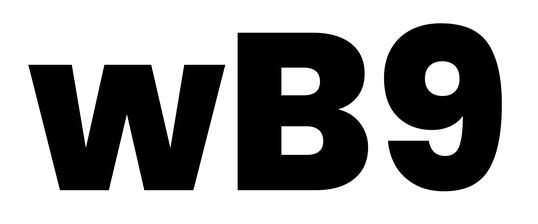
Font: Poppins-ExtraBold